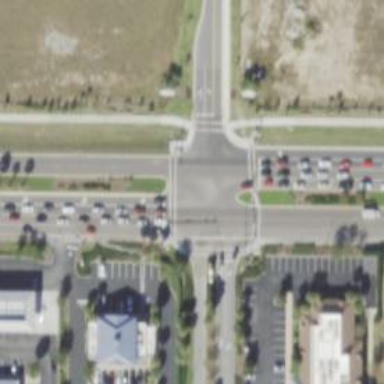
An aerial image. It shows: Marked crossing on the road.